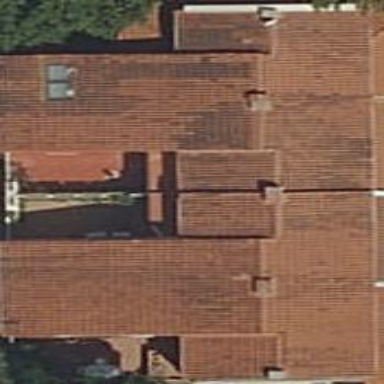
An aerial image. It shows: Terrace building.